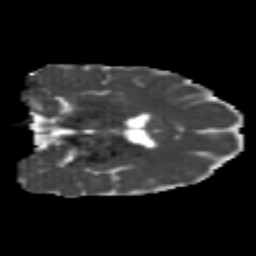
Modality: MD
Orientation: coronal
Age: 20
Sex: female
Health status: healthy
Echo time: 0.074 s